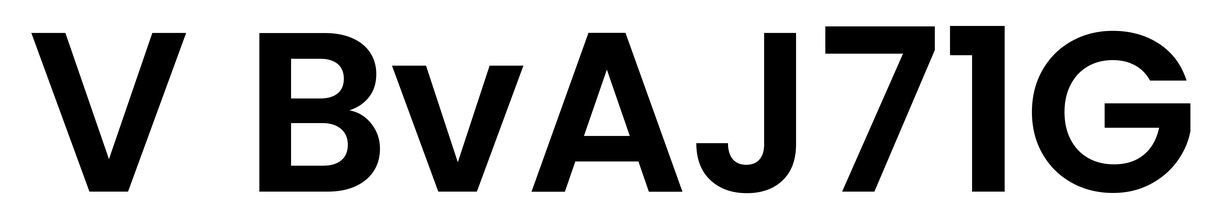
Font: Poppins-SemiBold